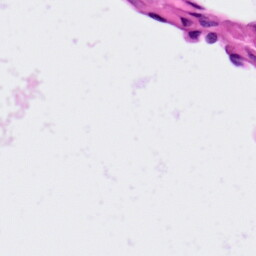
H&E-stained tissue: Lung